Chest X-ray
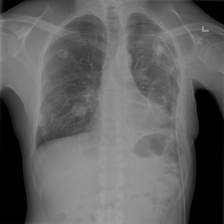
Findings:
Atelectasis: negative
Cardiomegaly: negative
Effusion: negative
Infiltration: negative
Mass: negative
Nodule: negative
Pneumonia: negative
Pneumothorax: positive
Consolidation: negative
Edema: negative
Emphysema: negative
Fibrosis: negative
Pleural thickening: negative
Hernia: negative